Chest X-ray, AP view. Patient: 53 years old, sex F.
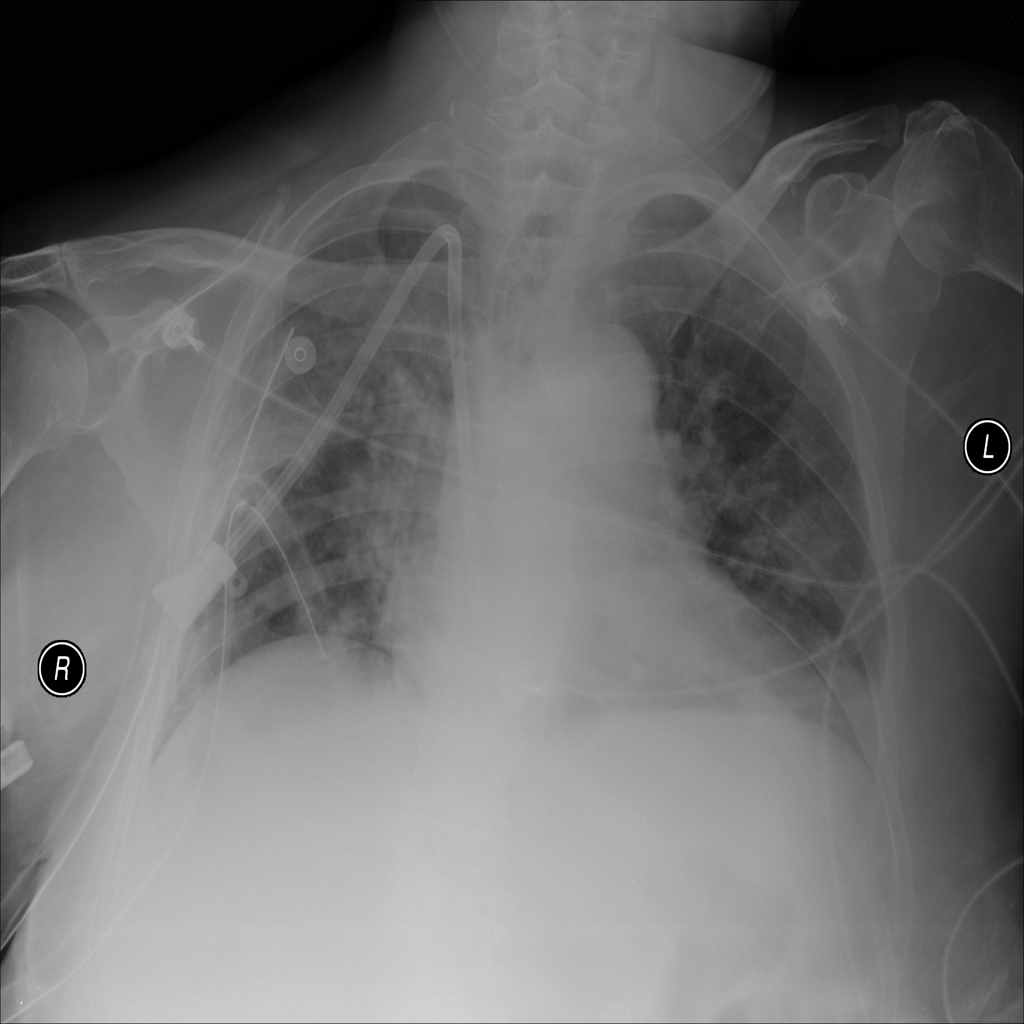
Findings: Infiltration